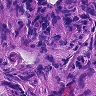
Metastatic tissue present: yes